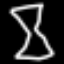
Label: hourglass